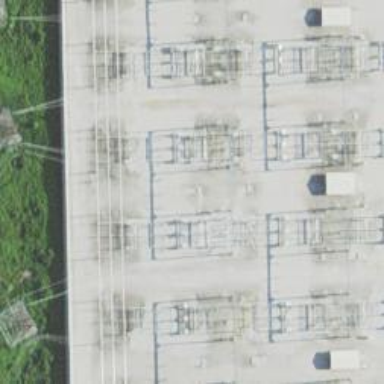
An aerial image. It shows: Switch for power supply.